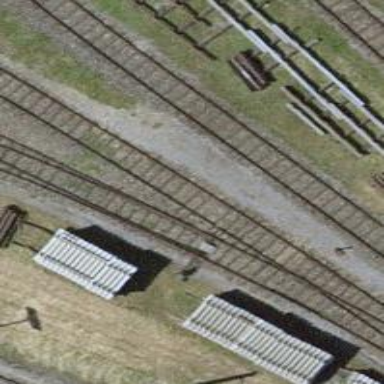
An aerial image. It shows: Railway yard with one track in service.